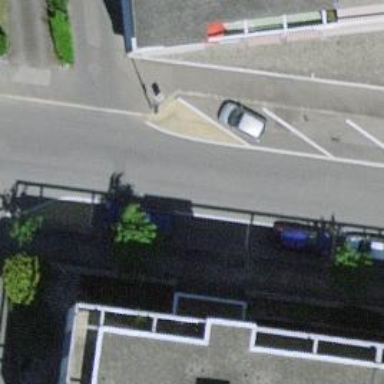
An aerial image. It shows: Street lined with broadleaved trees.